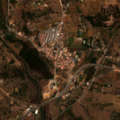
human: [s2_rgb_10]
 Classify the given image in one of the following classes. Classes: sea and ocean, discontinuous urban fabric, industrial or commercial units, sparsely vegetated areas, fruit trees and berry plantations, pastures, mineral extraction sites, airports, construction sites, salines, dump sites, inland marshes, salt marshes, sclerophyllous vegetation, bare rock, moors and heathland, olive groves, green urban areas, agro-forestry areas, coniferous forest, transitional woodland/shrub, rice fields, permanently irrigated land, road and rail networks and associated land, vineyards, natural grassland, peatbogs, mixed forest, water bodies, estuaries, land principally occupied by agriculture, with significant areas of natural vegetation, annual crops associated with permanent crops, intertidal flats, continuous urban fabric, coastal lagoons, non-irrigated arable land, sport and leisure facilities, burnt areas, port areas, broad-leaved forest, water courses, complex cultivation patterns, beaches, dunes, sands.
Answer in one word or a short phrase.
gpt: discontinuous urban fabric, non-irrigated arable land, annual crops associated with permanent crops, complex cultivation patterns, sclerophyllous vegetation